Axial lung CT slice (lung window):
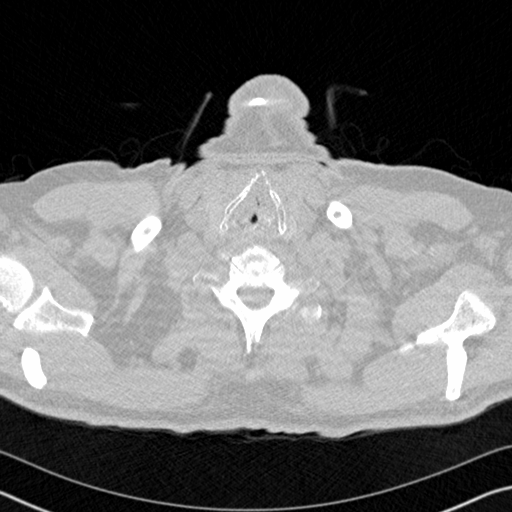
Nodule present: no